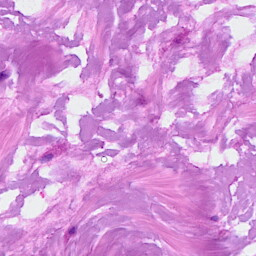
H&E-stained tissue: Breast